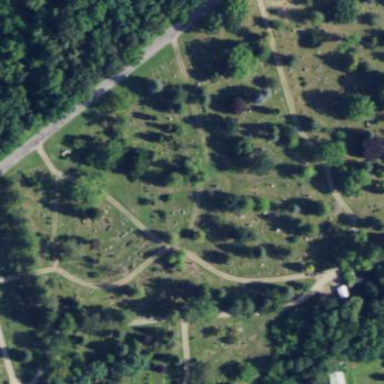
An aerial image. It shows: Cemetery.